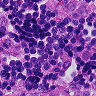
Metastatic tissue present: no